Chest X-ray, PA view. Patient: 17 years old, sex F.
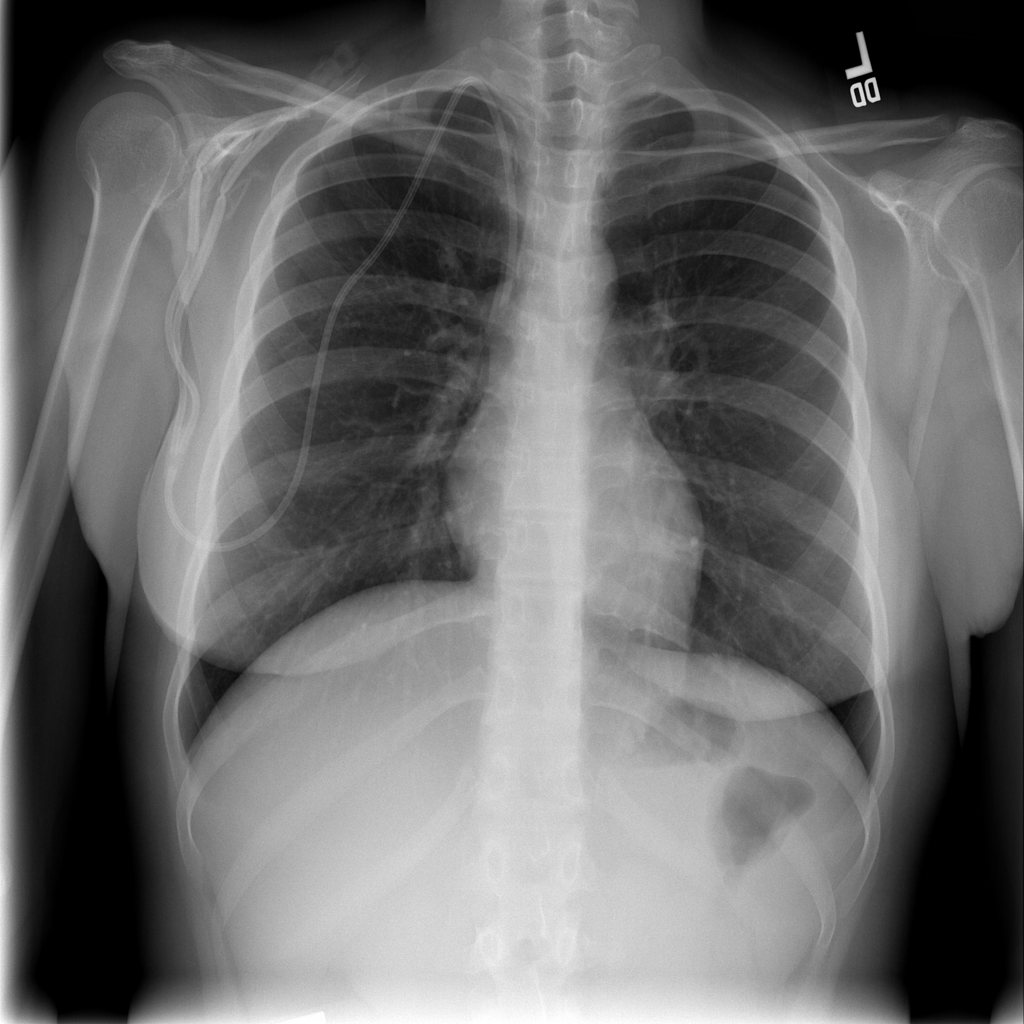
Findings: No Finding